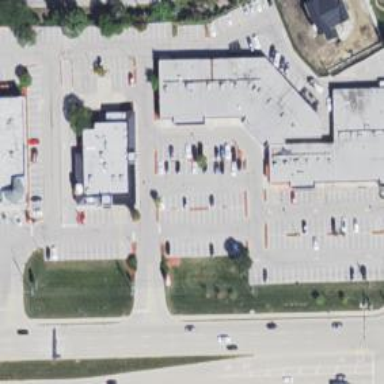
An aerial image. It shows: Retail building.